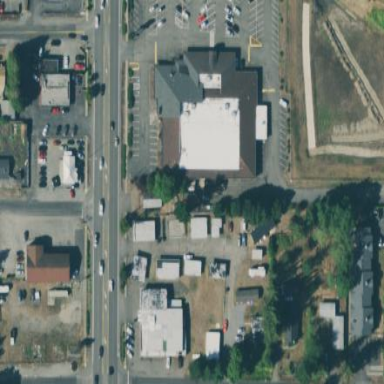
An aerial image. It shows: Building housing bowling alley.